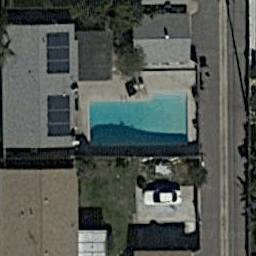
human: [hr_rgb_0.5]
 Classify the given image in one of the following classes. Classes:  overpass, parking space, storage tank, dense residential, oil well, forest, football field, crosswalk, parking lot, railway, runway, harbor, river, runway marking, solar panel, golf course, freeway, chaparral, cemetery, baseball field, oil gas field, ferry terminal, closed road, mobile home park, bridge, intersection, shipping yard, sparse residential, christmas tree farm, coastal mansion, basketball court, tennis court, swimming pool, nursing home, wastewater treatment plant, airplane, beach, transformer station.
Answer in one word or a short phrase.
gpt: swimming pool